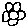
Label: flower